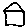
Label: house